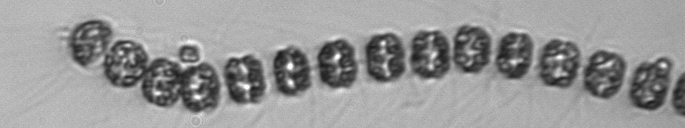
Label: Thalassiosira